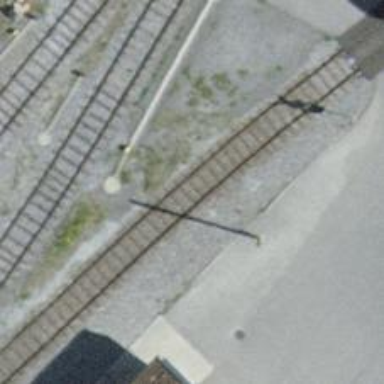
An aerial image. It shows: Rail yard with electrified contact lines for the trains.